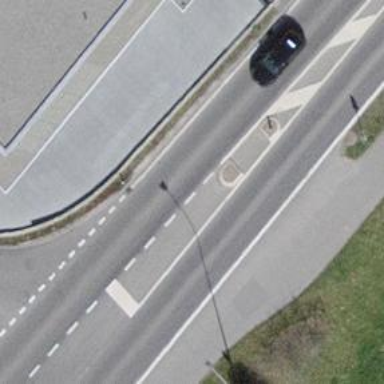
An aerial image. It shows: Unmarked crossing with pedestrian island.